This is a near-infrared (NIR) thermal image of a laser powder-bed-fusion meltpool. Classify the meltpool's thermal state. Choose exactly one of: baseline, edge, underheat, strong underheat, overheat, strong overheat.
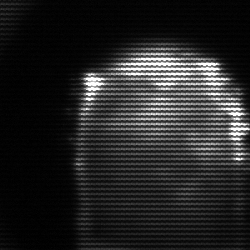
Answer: baseline